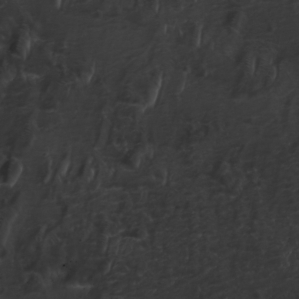
Label: non_frost